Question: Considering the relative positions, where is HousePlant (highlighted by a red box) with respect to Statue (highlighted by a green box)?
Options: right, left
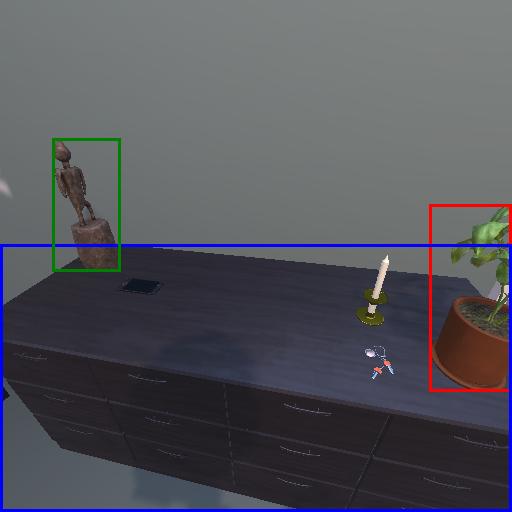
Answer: right